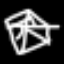
Label: diamond